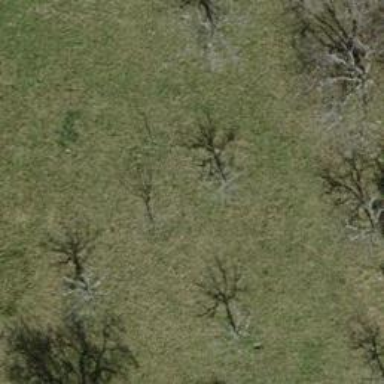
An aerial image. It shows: Row of trees in natural setting.